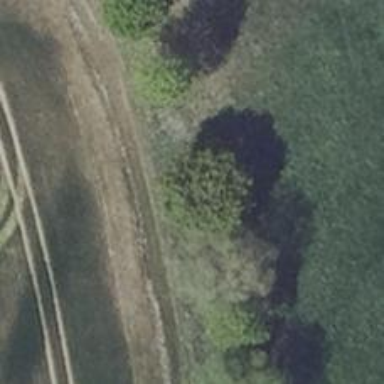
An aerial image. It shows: Deciduous broadleaved tree.